Field crop: tomato
Growth stage: 1
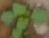
Species: solanum